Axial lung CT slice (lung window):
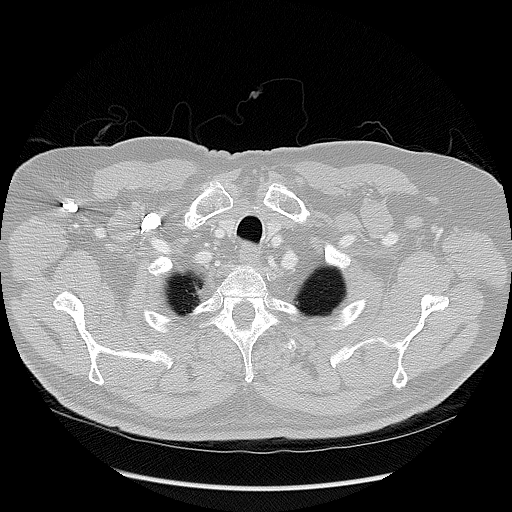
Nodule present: no